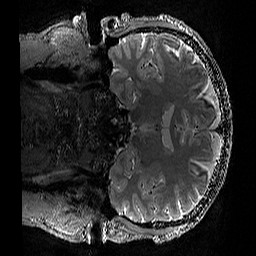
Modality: T2w
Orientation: coronal
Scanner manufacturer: siemens
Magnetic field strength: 3 T
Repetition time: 3.2 s
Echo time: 0.428 s